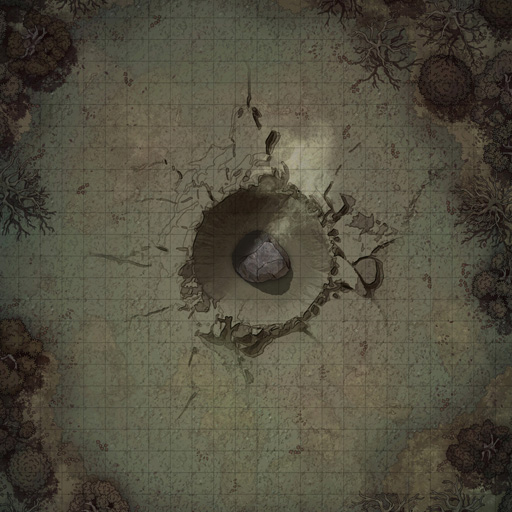
A D&D Grid Map cave with boulder in hole in the center (Forest Crater Map)